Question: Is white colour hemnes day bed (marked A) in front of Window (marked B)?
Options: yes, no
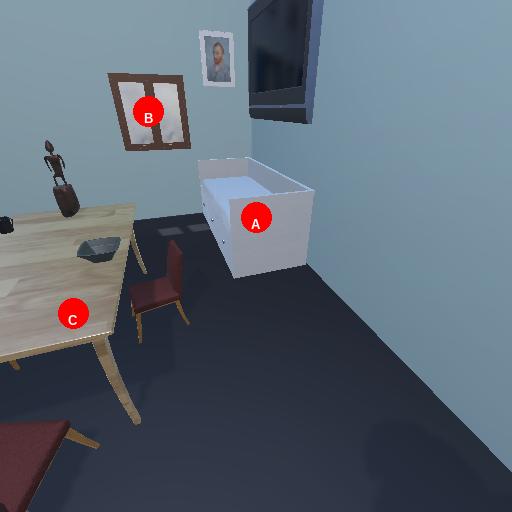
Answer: yes